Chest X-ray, AP view. Patient: 52 years old, sex F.
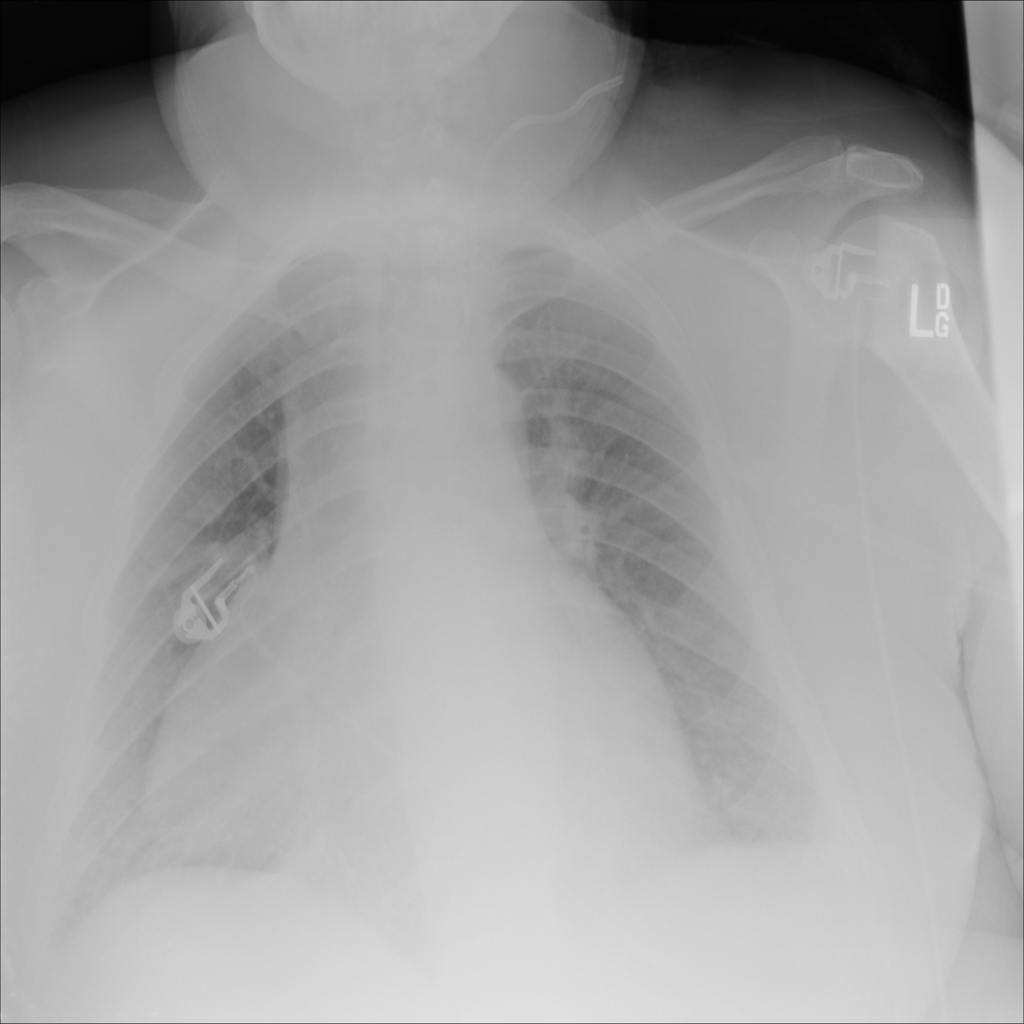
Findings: Cardiomegaly